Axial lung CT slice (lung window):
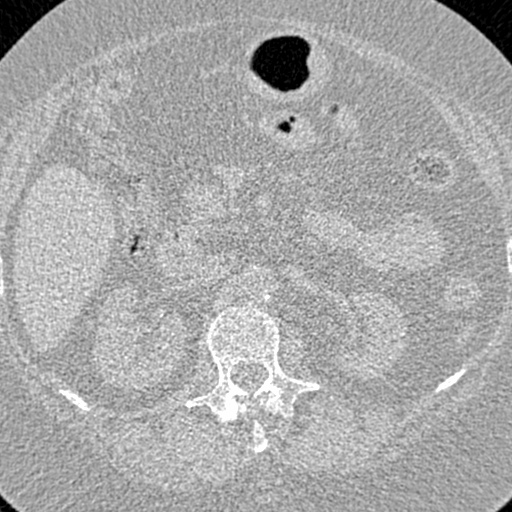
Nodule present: no